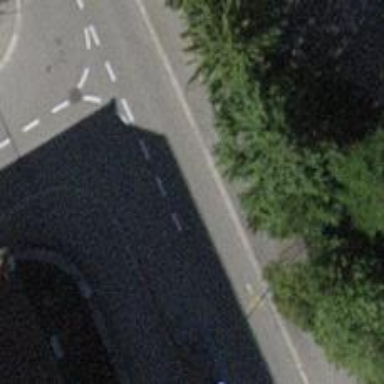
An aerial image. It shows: Asphalt footpath with unmarked crossing.